Question: I don't know how to remove 'Figure 1:' as seen bellow from the generated pdf document:
(using rmarkdown; knitr; pandoc). I have a '.Rmd file > .md > .pdf'
I generate the pdf in R console as:
'''
system(paste("pandoc -V geometry:margin=0.7in -o", path, "/file_name", ".pdf ", "file_Rmd", ".md" ,sep=""))
'''
Simple example:
'''
'''{r}
plot(1:20)
'''
'''
Output:

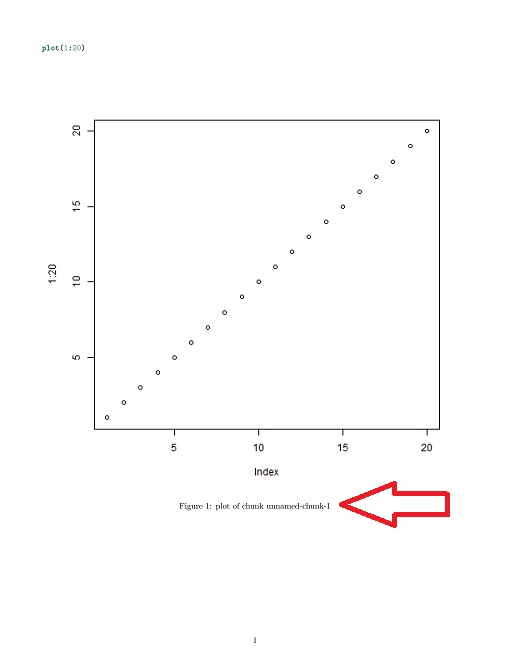
Answer: Add '-fmarkdown-implicit_figures' to your 'pandoc' call to disable the implicit figure extension which will, in turn, disable the "Figure # : xyz" labeling.
'''
system(paste("pandoc -V geometry:margin=0.7in -fmarkdown-implicit_figures -o", path, "/file_name", ".pdf ", "file_Rmd", ".md" ,sep=""))
'''